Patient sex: M
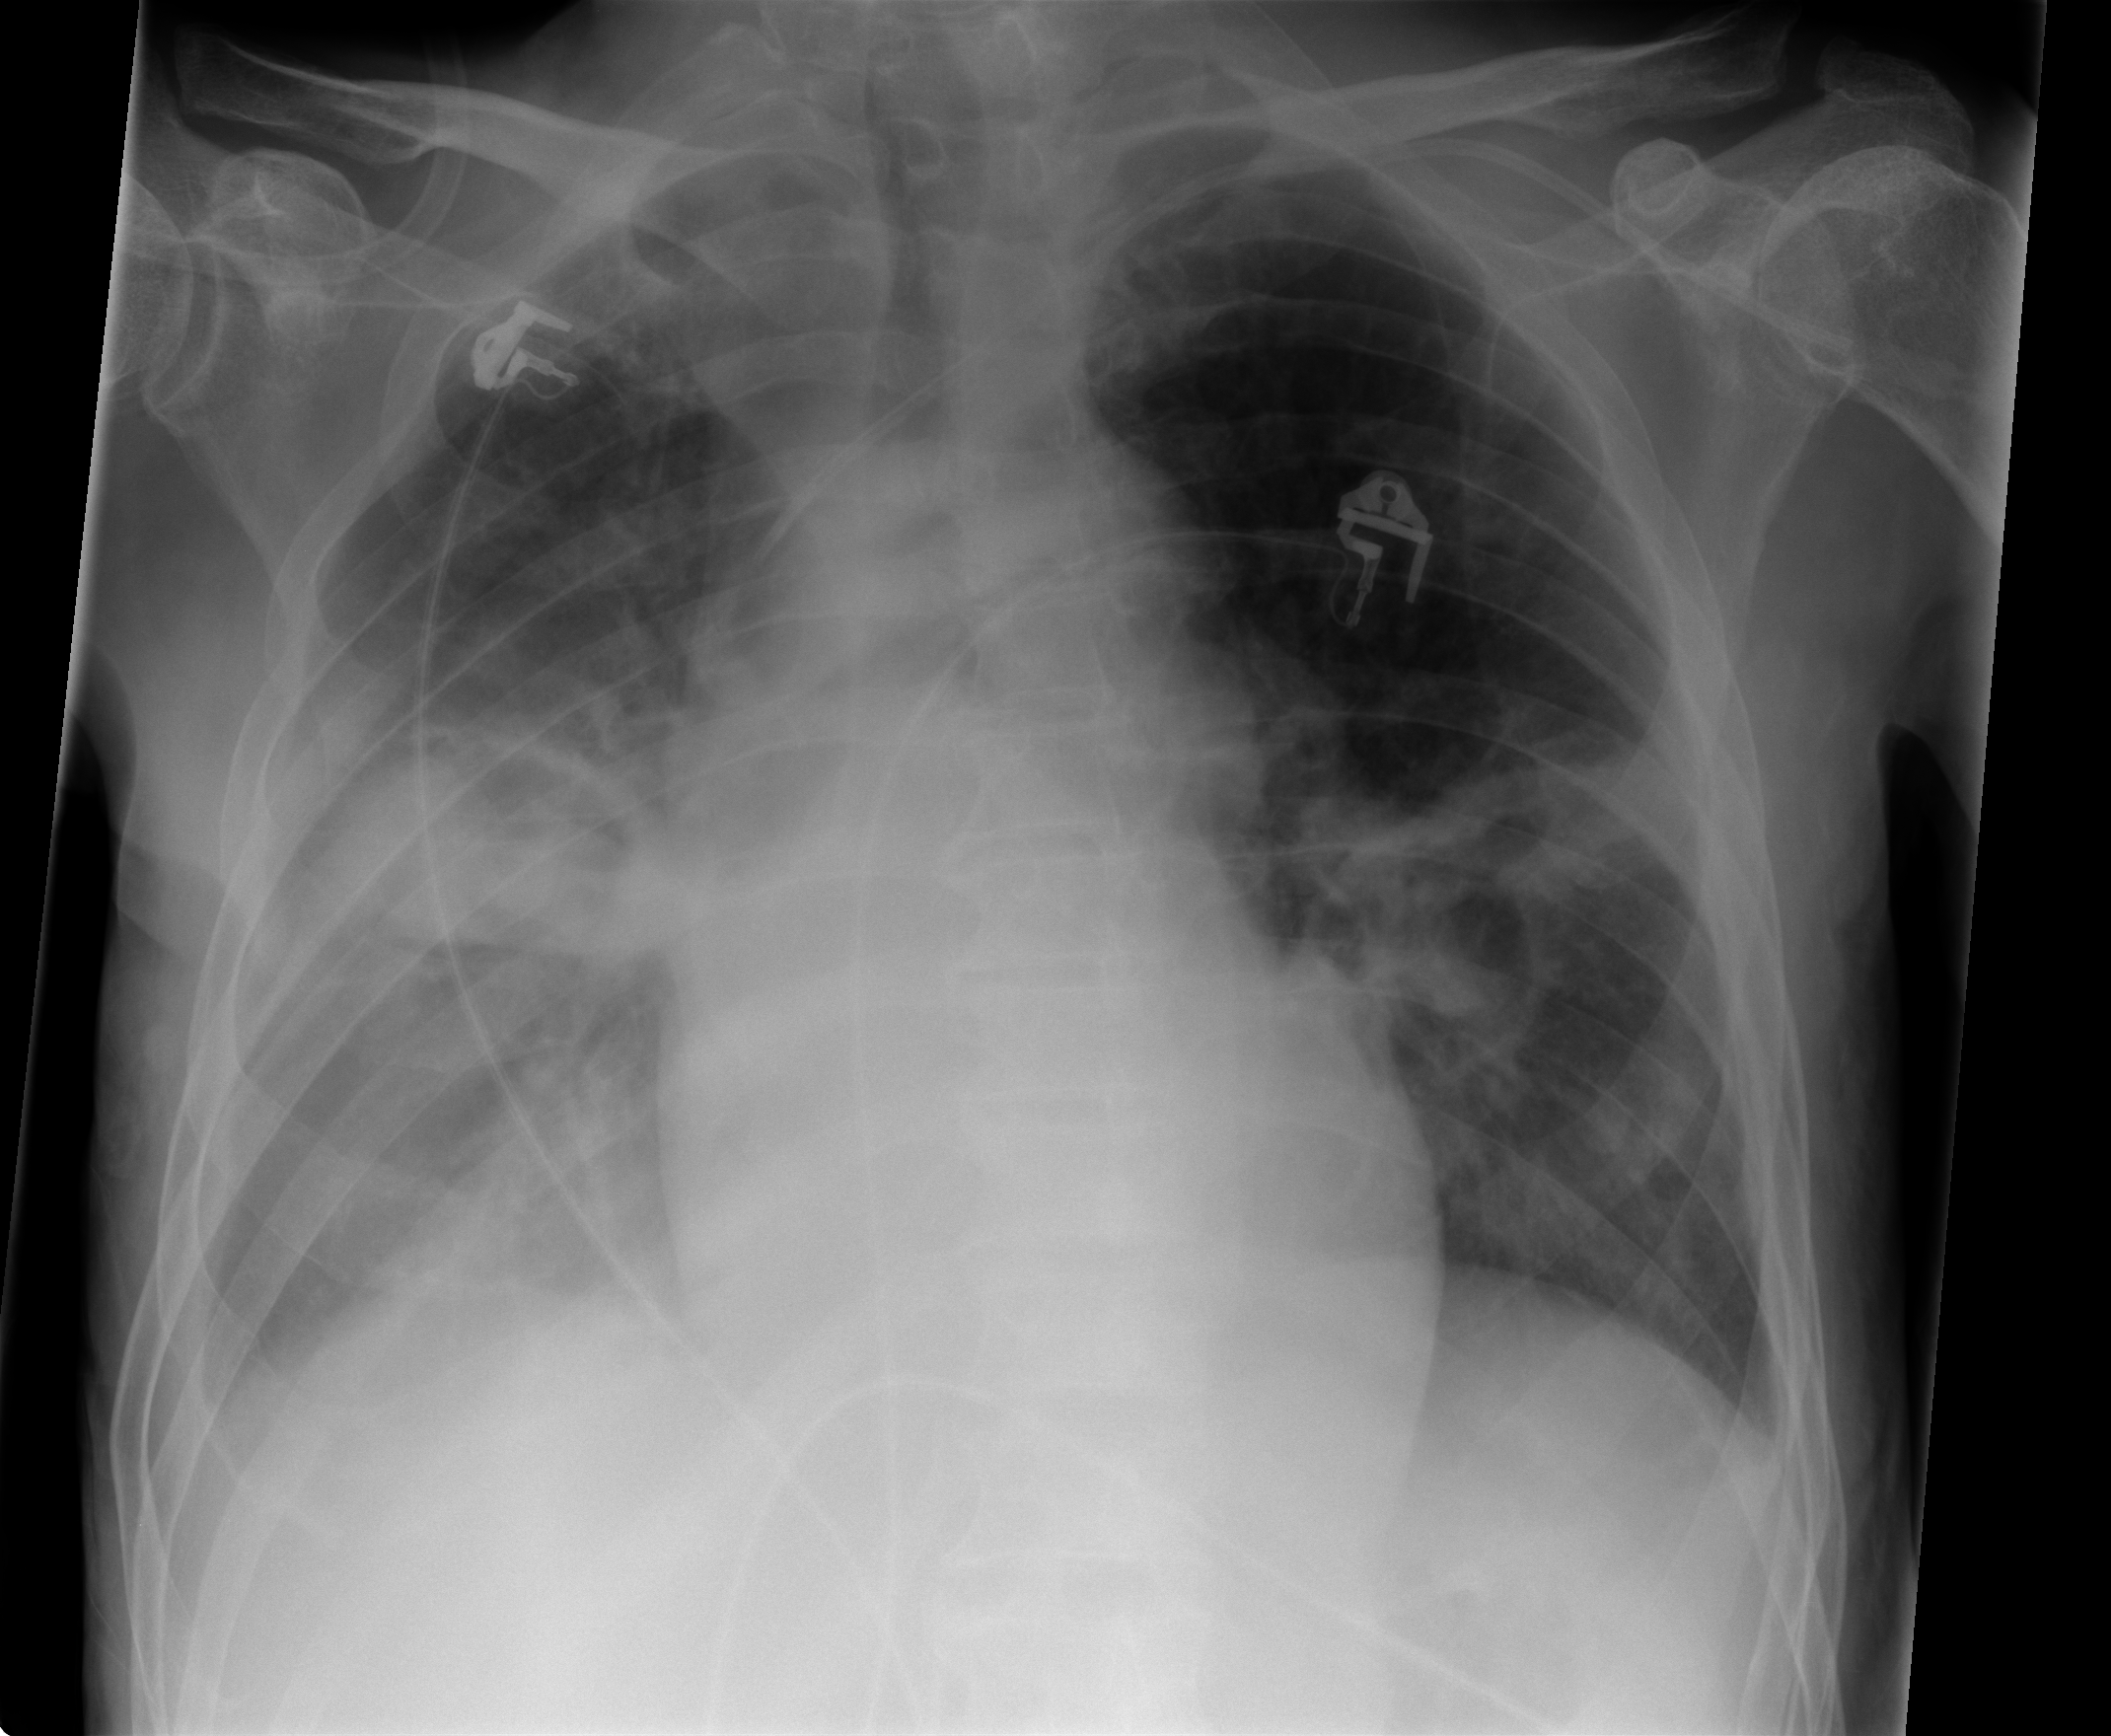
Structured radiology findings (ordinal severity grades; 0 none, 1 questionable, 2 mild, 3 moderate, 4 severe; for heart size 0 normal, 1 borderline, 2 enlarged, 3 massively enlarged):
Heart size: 1
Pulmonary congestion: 0
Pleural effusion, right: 3
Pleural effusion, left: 0
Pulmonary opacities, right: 3
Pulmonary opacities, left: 2
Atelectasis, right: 2
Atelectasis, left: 2